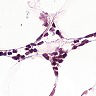
Metastatic tissue present: no